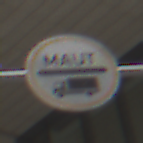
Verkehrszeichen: Mautpflicht
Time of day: Midday
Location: Outdoor (Urban)
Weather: Overcast
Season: NotSpecified
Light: Natural